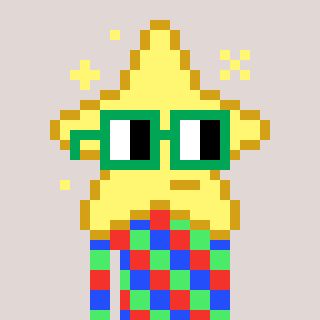
a pixel art character with square green glasses, a star-shaped head and a foggrey-colored body on a warm background